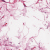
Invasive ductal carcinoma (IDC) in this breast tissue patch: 0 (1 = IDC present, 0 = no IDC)